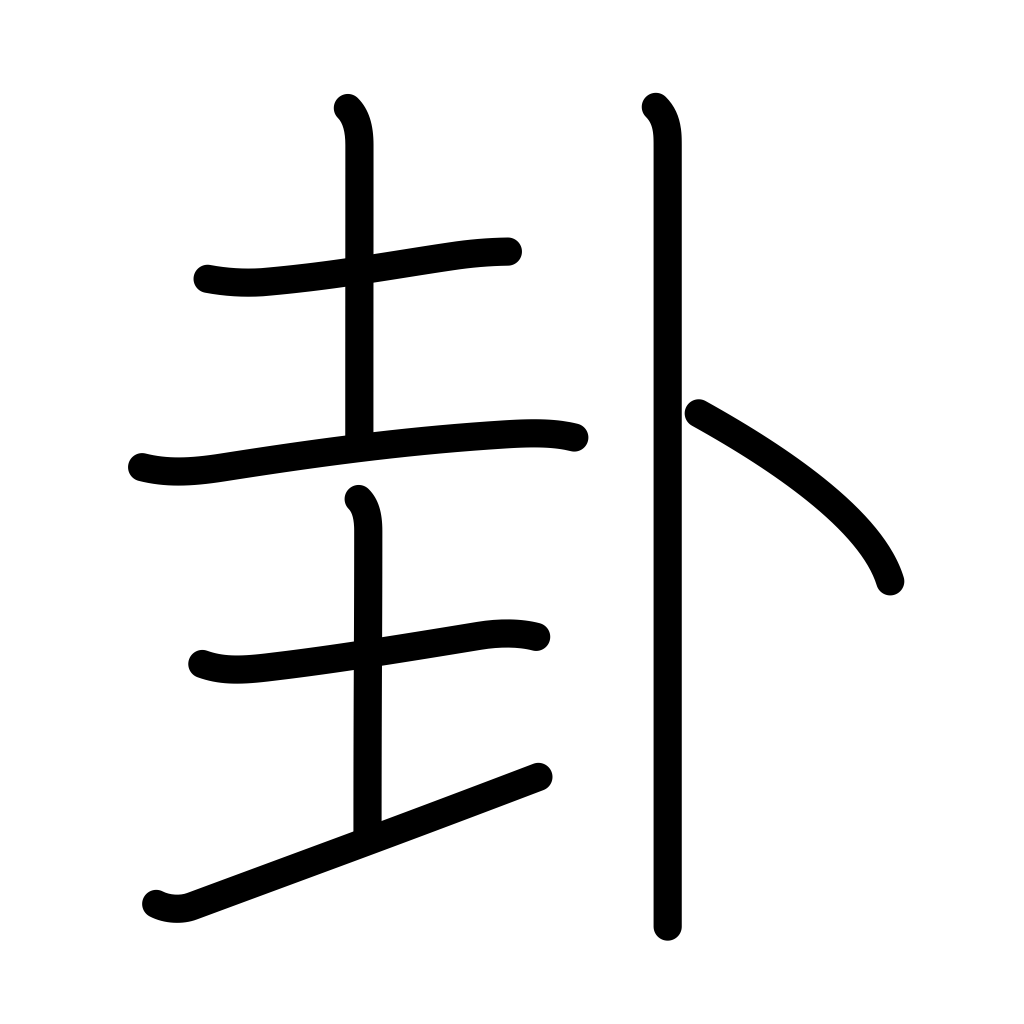
Meaning: a divination sign